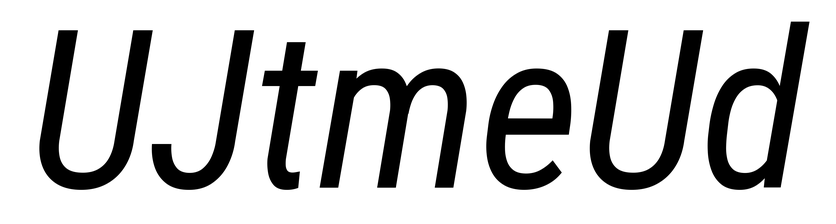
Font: Roboto-Italic_Condensed_Italic